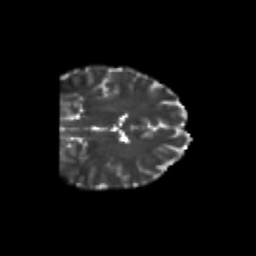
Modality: T2w
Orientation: coronal
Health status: healthy
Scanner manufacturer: philips
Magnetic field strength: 3 T
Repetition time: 6.964 s
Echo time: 0.092 s